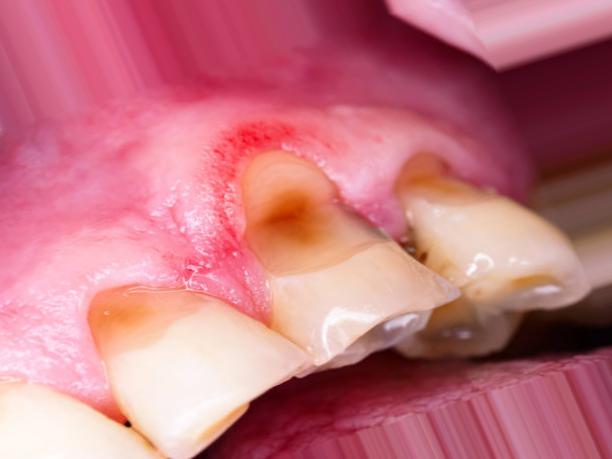
Condition: Caries